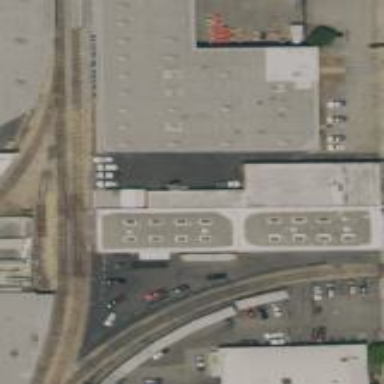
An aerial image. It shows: Warehouse.